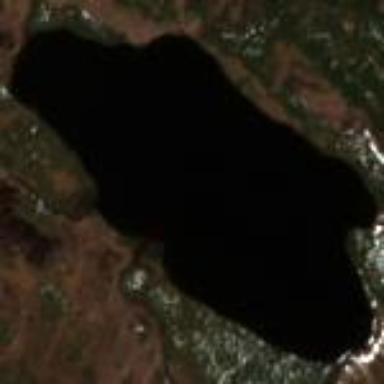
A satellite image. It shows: Lake with natural water.